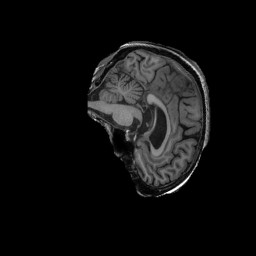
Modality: T1w
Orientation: sagittal
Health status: ill
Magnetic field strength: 3 T